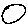
Label: circle